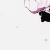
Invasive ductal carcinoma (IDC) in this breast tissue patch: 0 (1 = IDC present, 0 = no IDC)